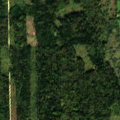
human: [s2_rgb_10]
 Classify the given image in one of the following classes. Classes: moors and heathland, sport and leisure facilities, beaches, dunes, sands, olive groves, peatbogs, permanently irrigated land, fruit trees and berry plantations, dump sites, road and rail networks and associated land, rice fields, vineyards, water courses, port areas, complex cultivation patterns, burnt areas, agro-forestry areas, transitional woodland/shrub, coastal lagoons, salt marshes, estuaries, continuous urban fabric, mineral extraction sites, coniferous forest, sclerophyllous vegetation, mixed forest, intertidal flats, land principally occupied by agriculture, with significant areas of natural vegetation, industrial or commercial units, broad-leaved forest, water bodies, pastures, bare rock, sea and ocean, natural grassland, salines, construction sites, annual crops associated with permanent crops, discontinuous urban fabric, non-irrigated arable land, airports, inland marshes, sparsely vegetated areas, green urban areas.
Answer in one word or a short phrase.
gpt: land principally occupied by agriculture, with significant areas of natural vegetation, coniferous forest, mixed forest